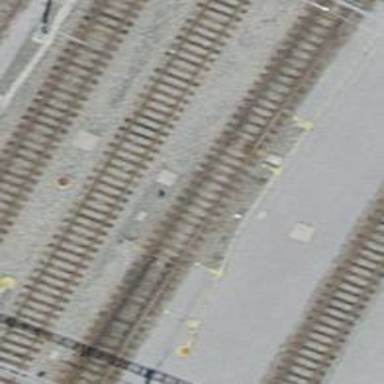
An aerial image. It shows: Railway with electrified contact lines.